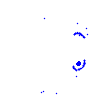
Particle: electron